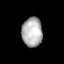
Tissue: prostate
Cell type: T cells
Senescence score: 0.3365
Nuclear area (px): 594
Mean DAPI intensity: 176.278